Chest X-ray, PA view. Patient: 67 years old, sex M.
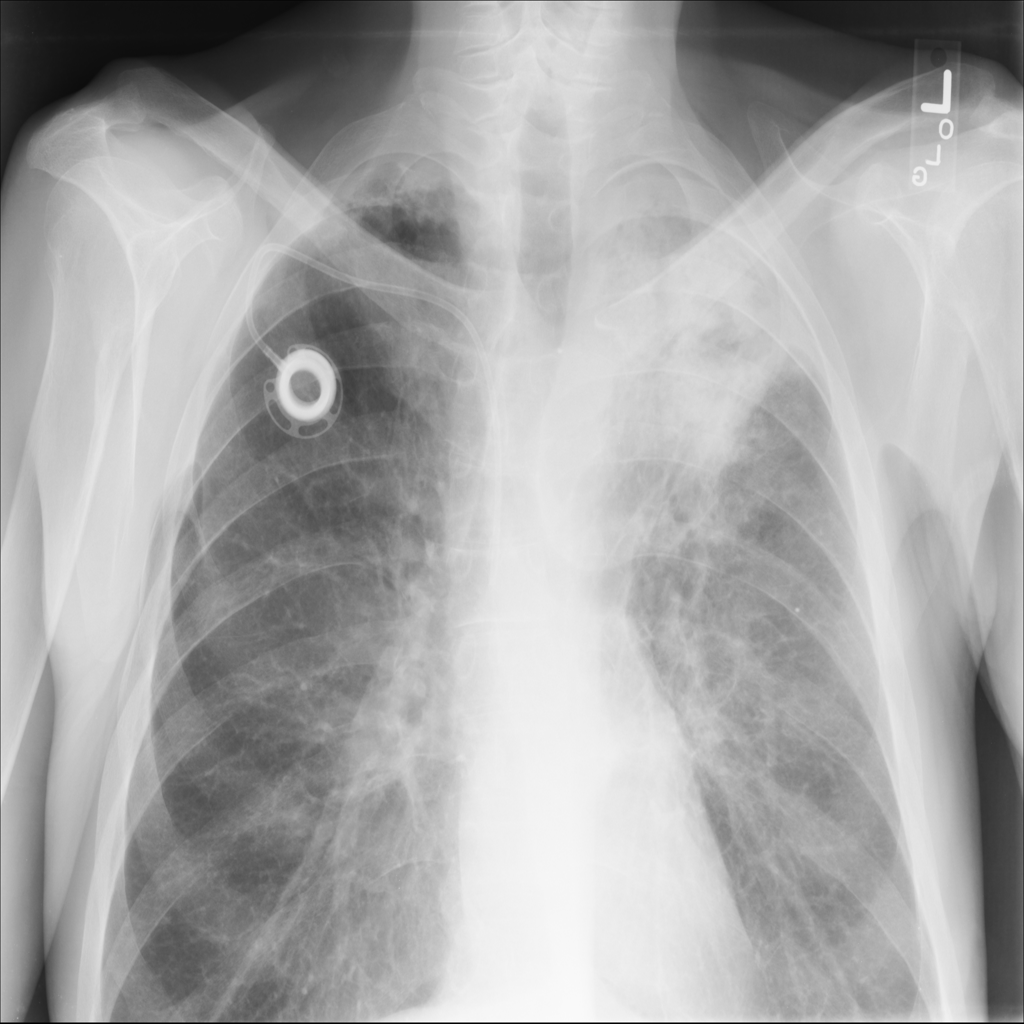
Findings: Consolidation, Fibrosis, Mass, Pleural_Thickening